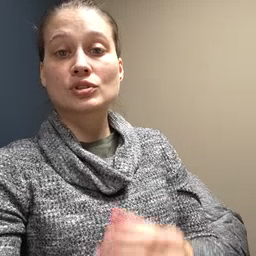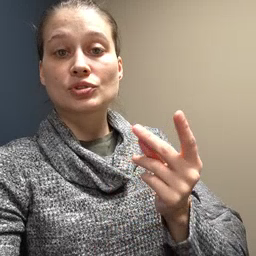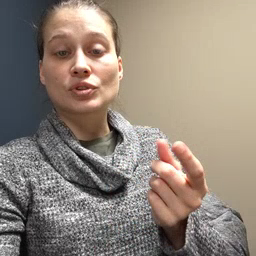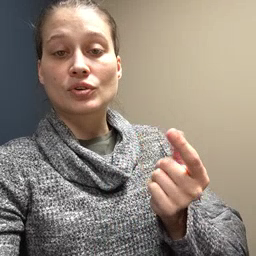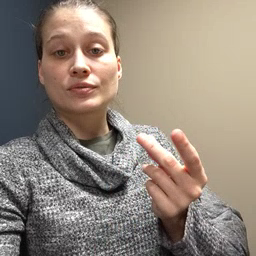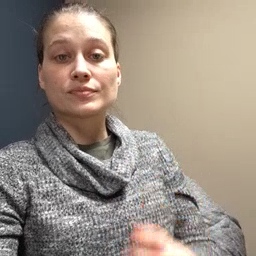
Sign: dog